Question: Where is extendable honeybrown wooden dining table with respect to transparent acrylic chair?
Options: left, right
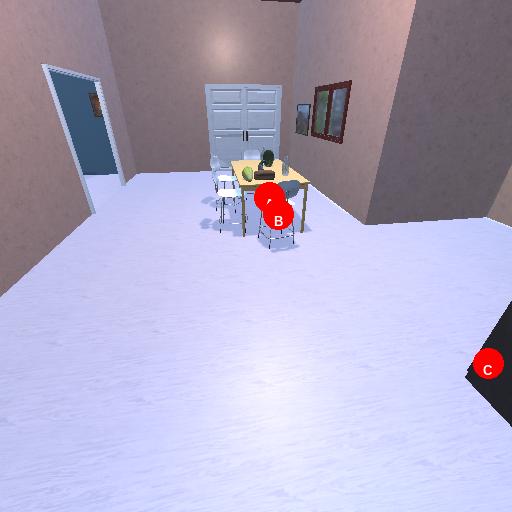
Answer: left